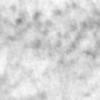
Label: no_change